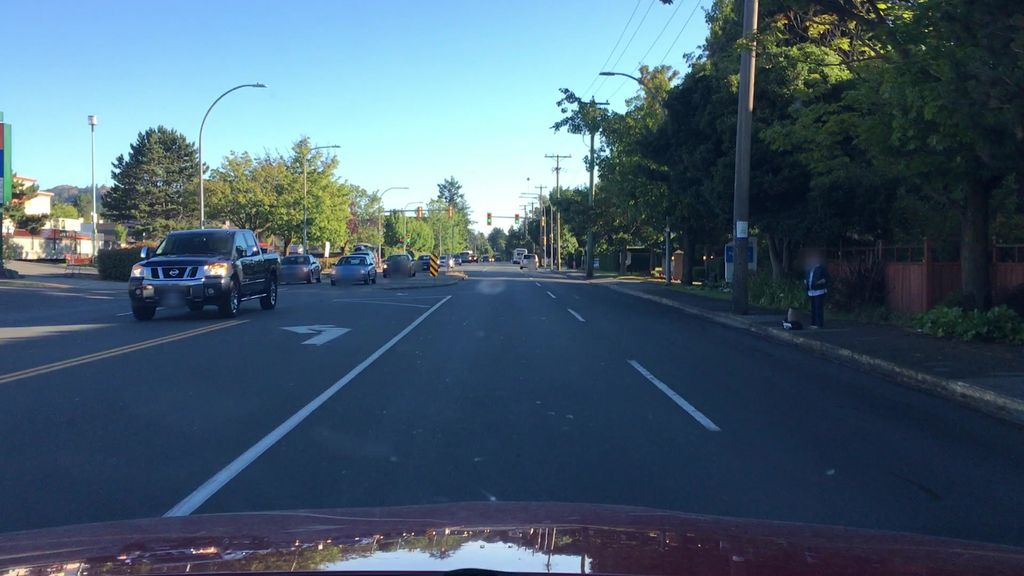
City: victoria